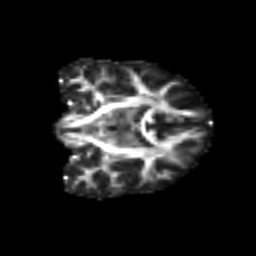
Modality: FA
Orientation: coronal
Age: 52
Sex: male
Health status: ill
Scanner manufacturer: siemens
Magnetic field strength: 3 T
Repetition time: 8.7 s
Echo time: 0.11 s